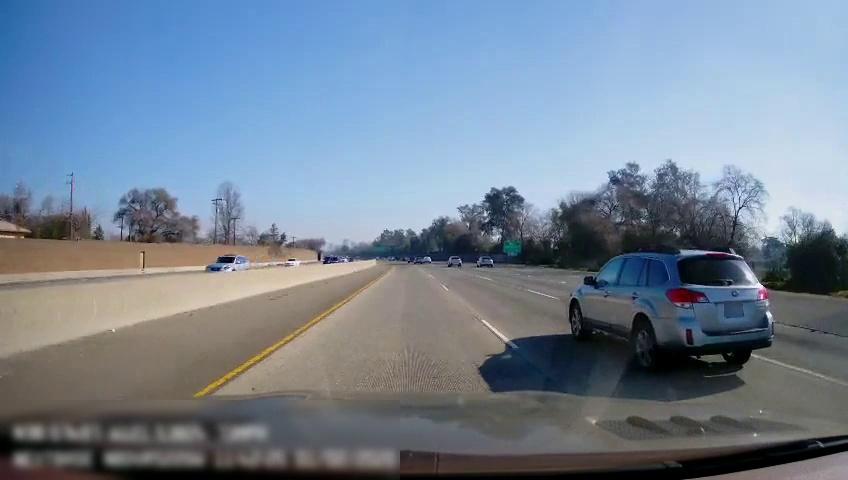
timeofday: Day
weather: Sunny
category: Drivable Space
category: Vehicles | SUV
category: Vehicles | Truck
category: Vehicles | Car
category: Vehicles | Car
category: Drivable Space
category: Vehicles | SUV
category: Vehicles | Car
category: Vehicles | Car
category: Lanes | Current Lane
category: Lanes | Current Lane
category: Lanes | Current Lane
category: Lanes | Alternate Lane
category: Traffic | Signs
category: Traffic | Signs